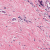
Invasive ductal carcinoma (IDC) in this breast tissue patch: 0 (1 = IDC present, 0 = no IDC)